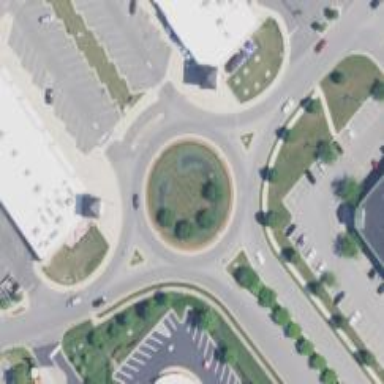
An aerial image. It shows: Residential road that intersects with roundabout.